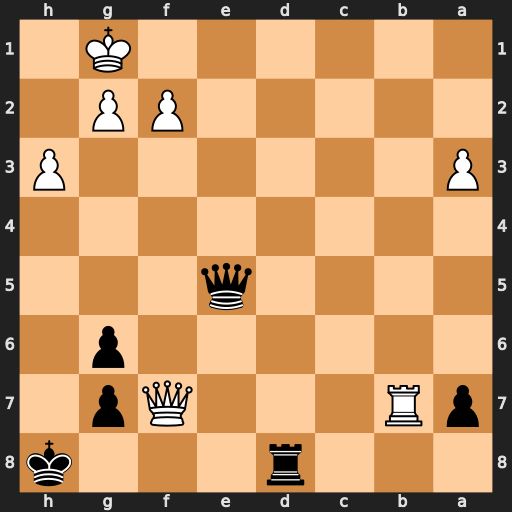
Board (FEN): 3r3k/pR3Qp1/6p1/4q3/8/P6P/5PP1/6K1
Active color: b
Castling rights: -
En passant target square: -
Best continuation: Rd1#